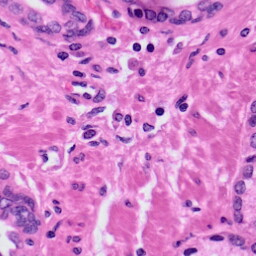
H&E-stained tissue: Prostate